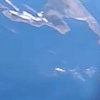
Label: water